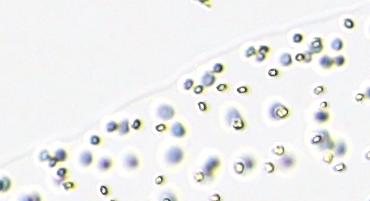
Label: Phaeocystis